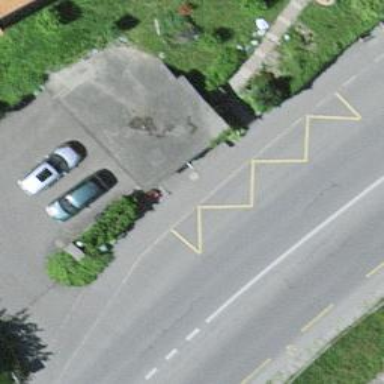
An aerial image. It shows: Bus stop with platform for public transport.